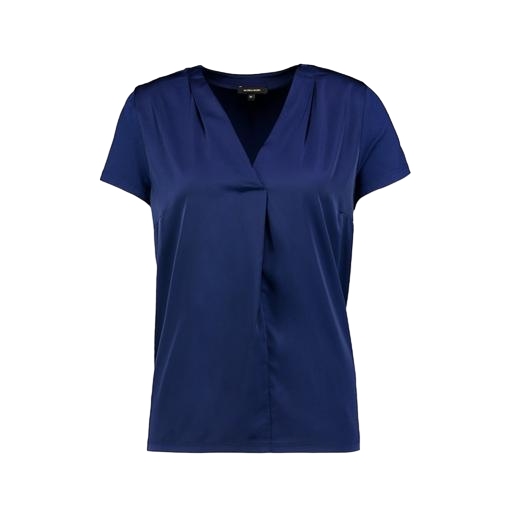
blue v-neck t-shirt only macy, blue v-neck top only macy, blue short-sleeve blouse, white background